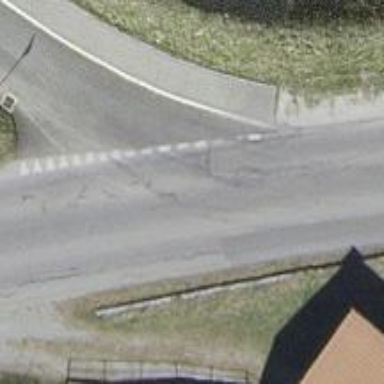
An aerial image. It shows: Tertiary road.